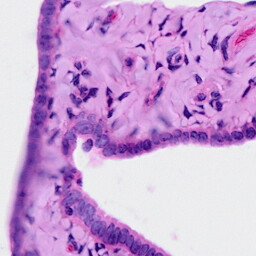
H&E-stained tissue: Ovarian